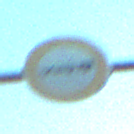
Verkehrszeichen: VerbotPersonenkraftwagenMitAnhaenger
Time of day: SunriseSunset
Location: Outdoor (RoadRail)
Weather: PartlyCloudy
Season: NotSpecified
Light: Natural